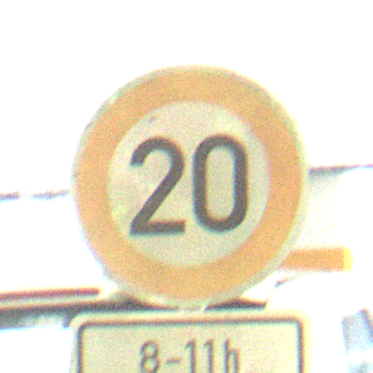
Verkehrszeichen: Geschwindigkeit20
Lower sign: ZeitangabenOhneBeschraenkungAufWochentage2
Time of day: NotSpecified
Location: Indoor (Special)
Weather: NotSpecified
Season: NotSpecified
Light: Artificial